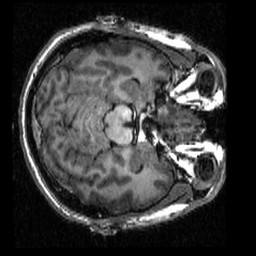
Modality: T1w
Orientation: axial
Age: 27
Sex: male